Question:
For the first question, I was able to come up with counter-example. However, I can't think of proper counter-example for the second question.
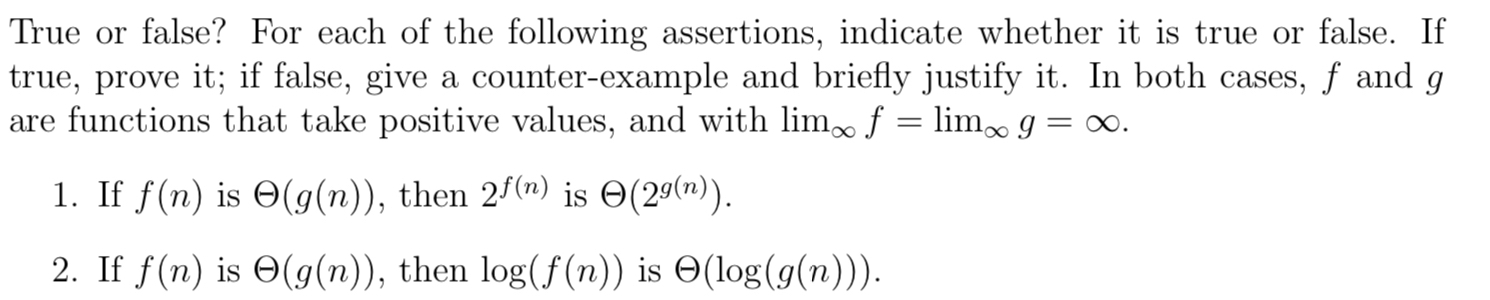
Answer: Using the definition of '\Theta', there are two constants 'c1' and 'c2' such that for each 'n' we have 'c1 * g(n) < f(n) < c2 * g(n)'. As log is an increasing function, we can apply log on each sides of the inequality: 'log(c1) + log(g(n)) < log(f(n)) < log(c2) + log(g(n))'. Hence, base on the definition of '\Theta(n)', we have 'log(f(n)) = \Theta(log(g(n))', and you can't find any countersxample for this case.